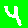
Digit: 4